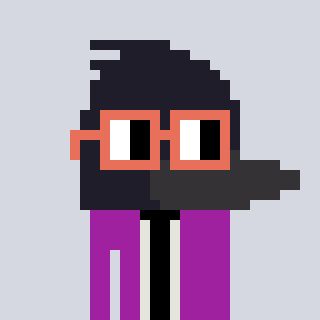
a pixel art character with square orange glasses, a raven-shaped head and a magenta-colored body on a cool background